二年级 · 度量几何学
下边线段的长度是 $(\quad)$ 。

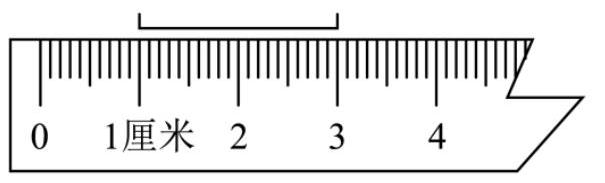
A. 30 毫米
B. 20 毫米
C. 20 厘米
答案: B